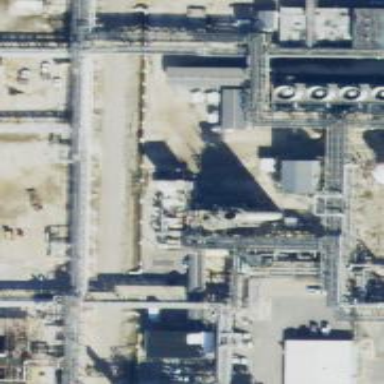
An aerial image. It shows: Steam turbine generator.